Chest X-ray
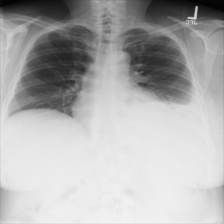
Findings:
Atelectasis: negative
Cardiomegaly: negative
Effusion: negative
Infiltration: negative
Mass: negative
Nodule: negative
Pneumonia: negative
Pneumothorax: negative
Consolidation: negative
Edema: negative
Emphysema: negative
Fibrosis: negative
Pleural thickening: negative
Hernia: negative